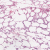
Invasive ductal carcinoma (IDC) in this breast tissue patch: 0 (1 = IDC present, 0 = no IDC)